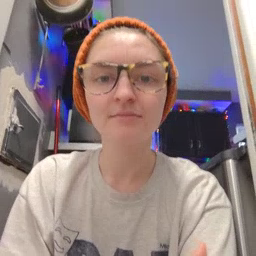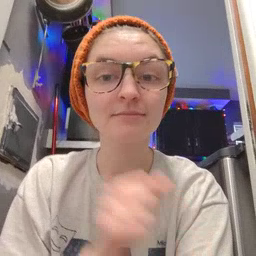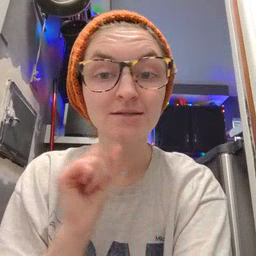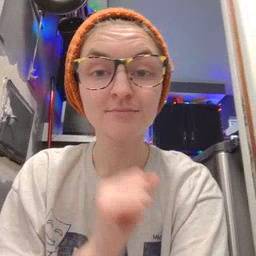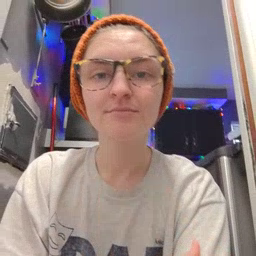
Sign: aunt